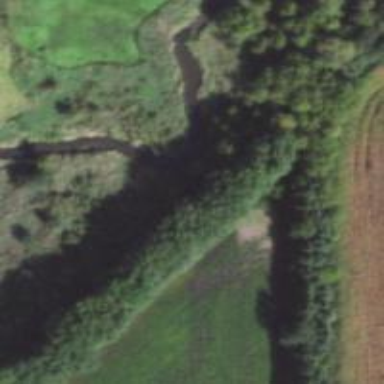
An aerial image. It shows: Row of trees in natural setting.